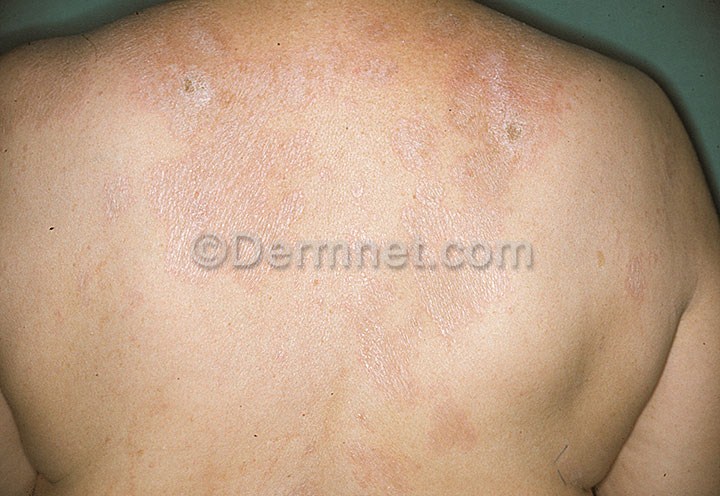
Disease: Psoriasis pictures Lichen Planus and related diseases